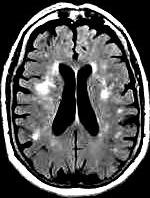
Label: notumor